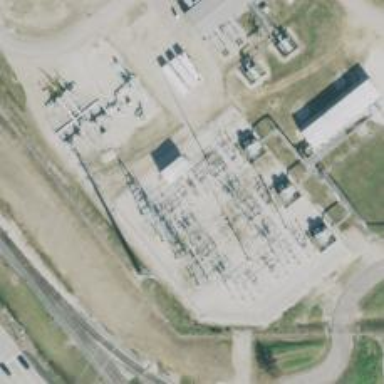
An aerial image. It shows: Switch for power supply.